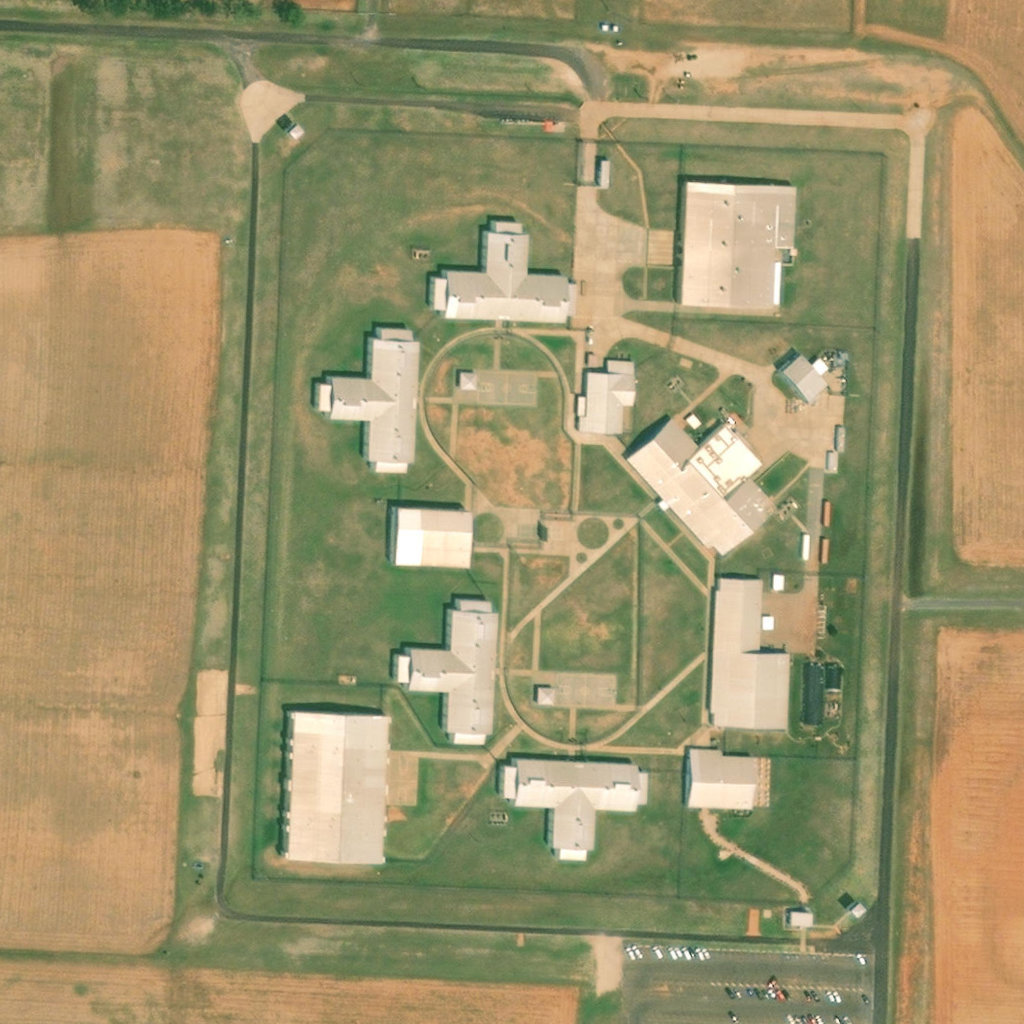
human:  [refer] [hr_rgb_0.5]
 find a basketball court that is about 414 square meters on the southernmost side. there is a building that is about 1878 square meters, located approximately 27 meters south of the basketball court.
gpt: <box>[[54, 65, 60, 68, 0]]</box>

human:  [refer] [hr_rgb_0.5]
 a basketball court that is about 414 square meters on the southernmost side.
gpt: <box>[[54, 65, 60, 68, 0]]</box>